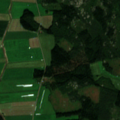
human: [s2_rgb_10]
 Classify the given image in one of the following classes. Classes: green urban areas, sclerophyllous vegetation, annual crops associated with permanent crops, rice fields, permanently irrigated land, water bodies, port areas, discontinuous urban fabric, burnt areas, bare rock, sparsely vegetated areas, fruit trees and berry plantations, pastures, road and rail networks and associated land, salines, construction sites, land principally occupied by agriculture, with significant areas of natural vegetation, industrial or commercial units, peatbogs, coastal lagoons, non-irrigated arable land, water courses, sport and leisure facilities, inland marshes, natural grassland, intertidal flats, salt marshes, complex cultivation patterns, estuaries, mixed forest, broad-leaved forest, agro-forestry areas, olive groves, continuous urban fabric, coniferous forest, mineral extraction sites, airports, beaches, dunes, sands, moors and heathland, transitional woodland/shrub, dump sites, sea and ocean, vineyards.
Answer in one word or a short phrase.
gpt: non-irrigated arable land, land principally occupied by agriculture, with significant areas of natural vegetation, coniferous forest, mixed forest